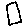
Label: square